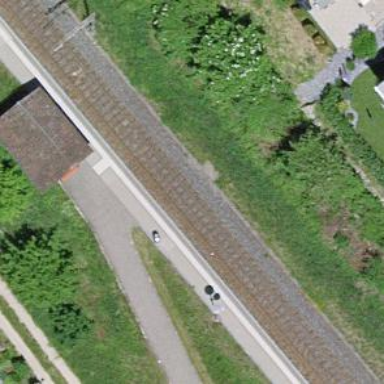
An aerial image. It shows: Stop position for public transport on the railway.